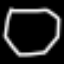
Label: octagon